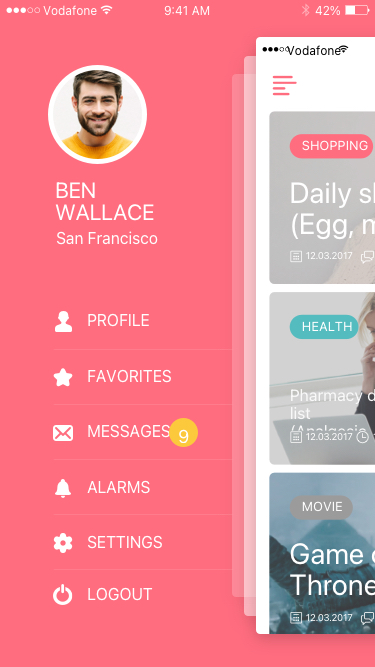
Text in this UI design:
PROFILE
FAVORITES
MESSAGES
ALARMS
SETTINGS
LOGOUT
9
BEN
WALLACE
San Francisco
Game of
Thrones
12.03.2017
MOVIE
Pharmacy drug
list (Analgesic…)
17:45
12.03.2017
HEALTH
Daily shopping list. (Egg, milk…)

12.03.2017
SHOPPING